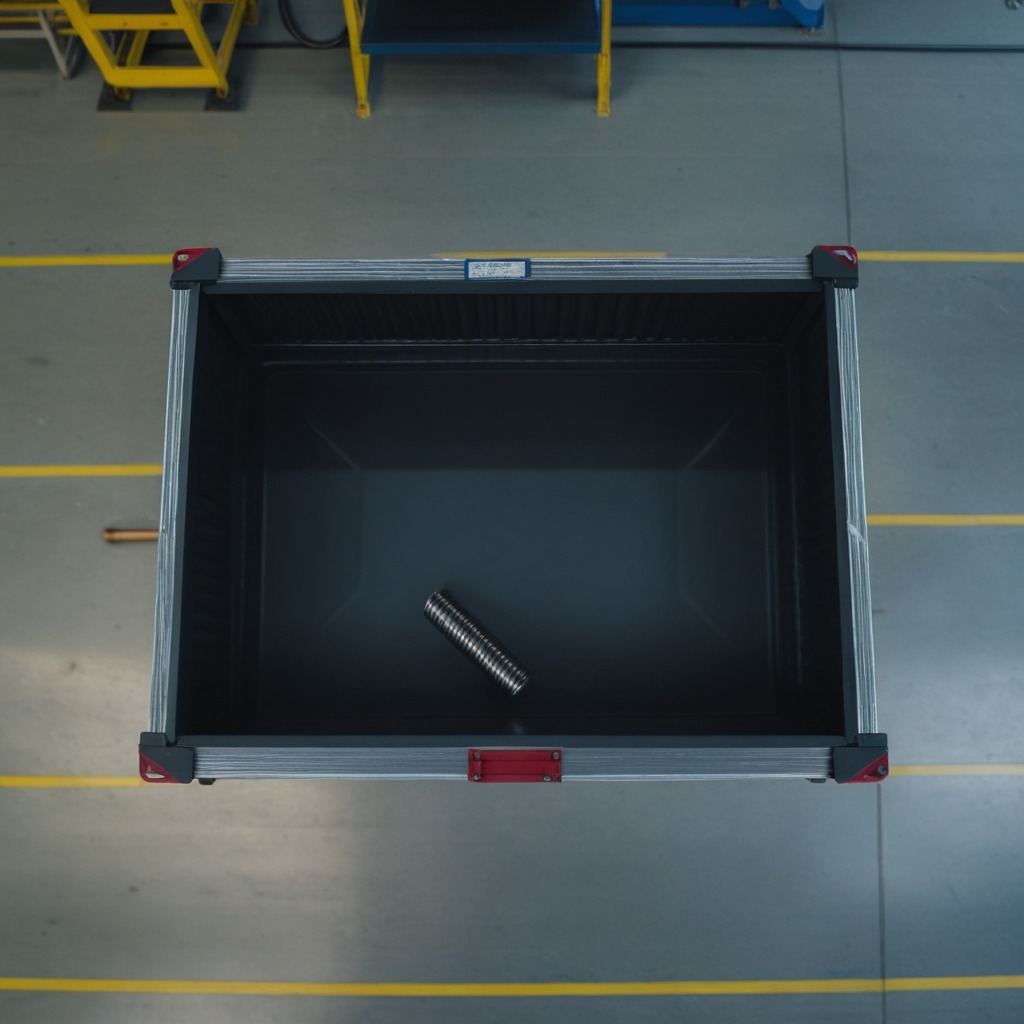
A coiled metal spring is lying on a toolbox surface in an airplane hangar workshop.